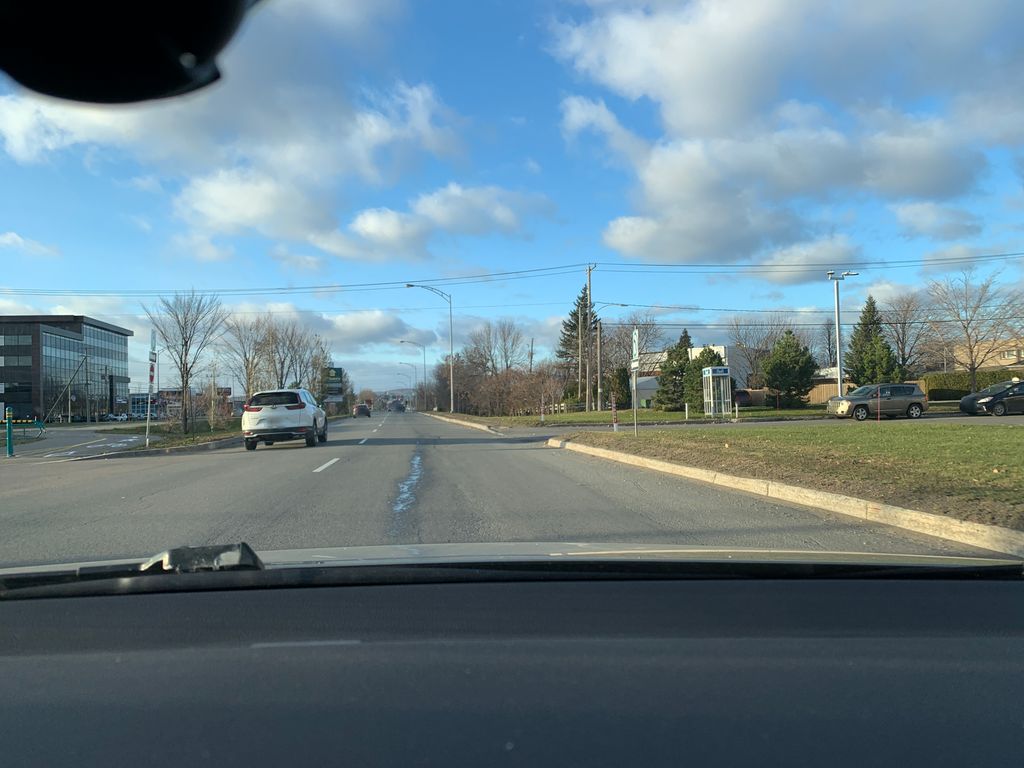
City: quebec_city